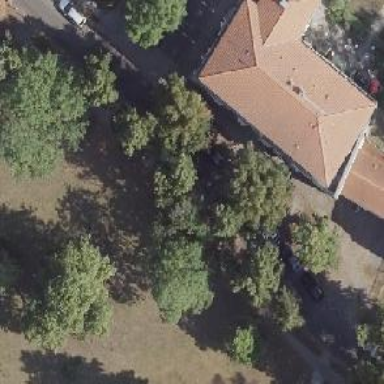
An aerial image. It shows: Dormitory building.